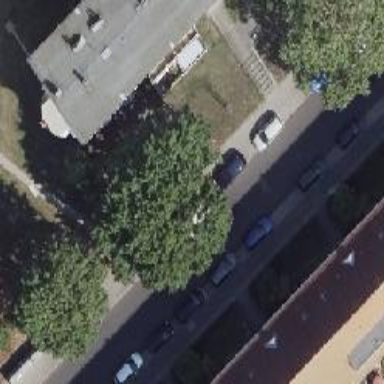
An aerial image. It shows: There is parking obstacle present in the area.